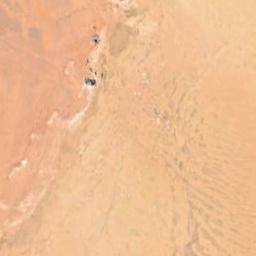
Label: desert